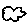
Label: cloud